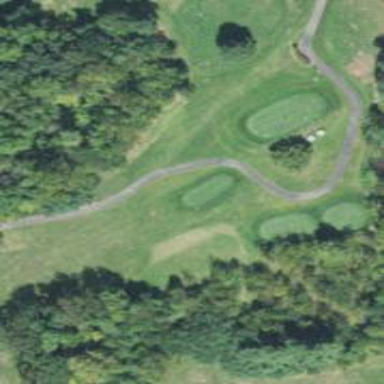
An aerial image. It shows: Asphalt service road that appears to be golf cart path.